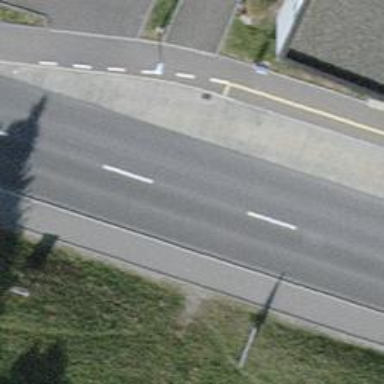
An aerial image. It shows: Bus stop with stop position for public transport.